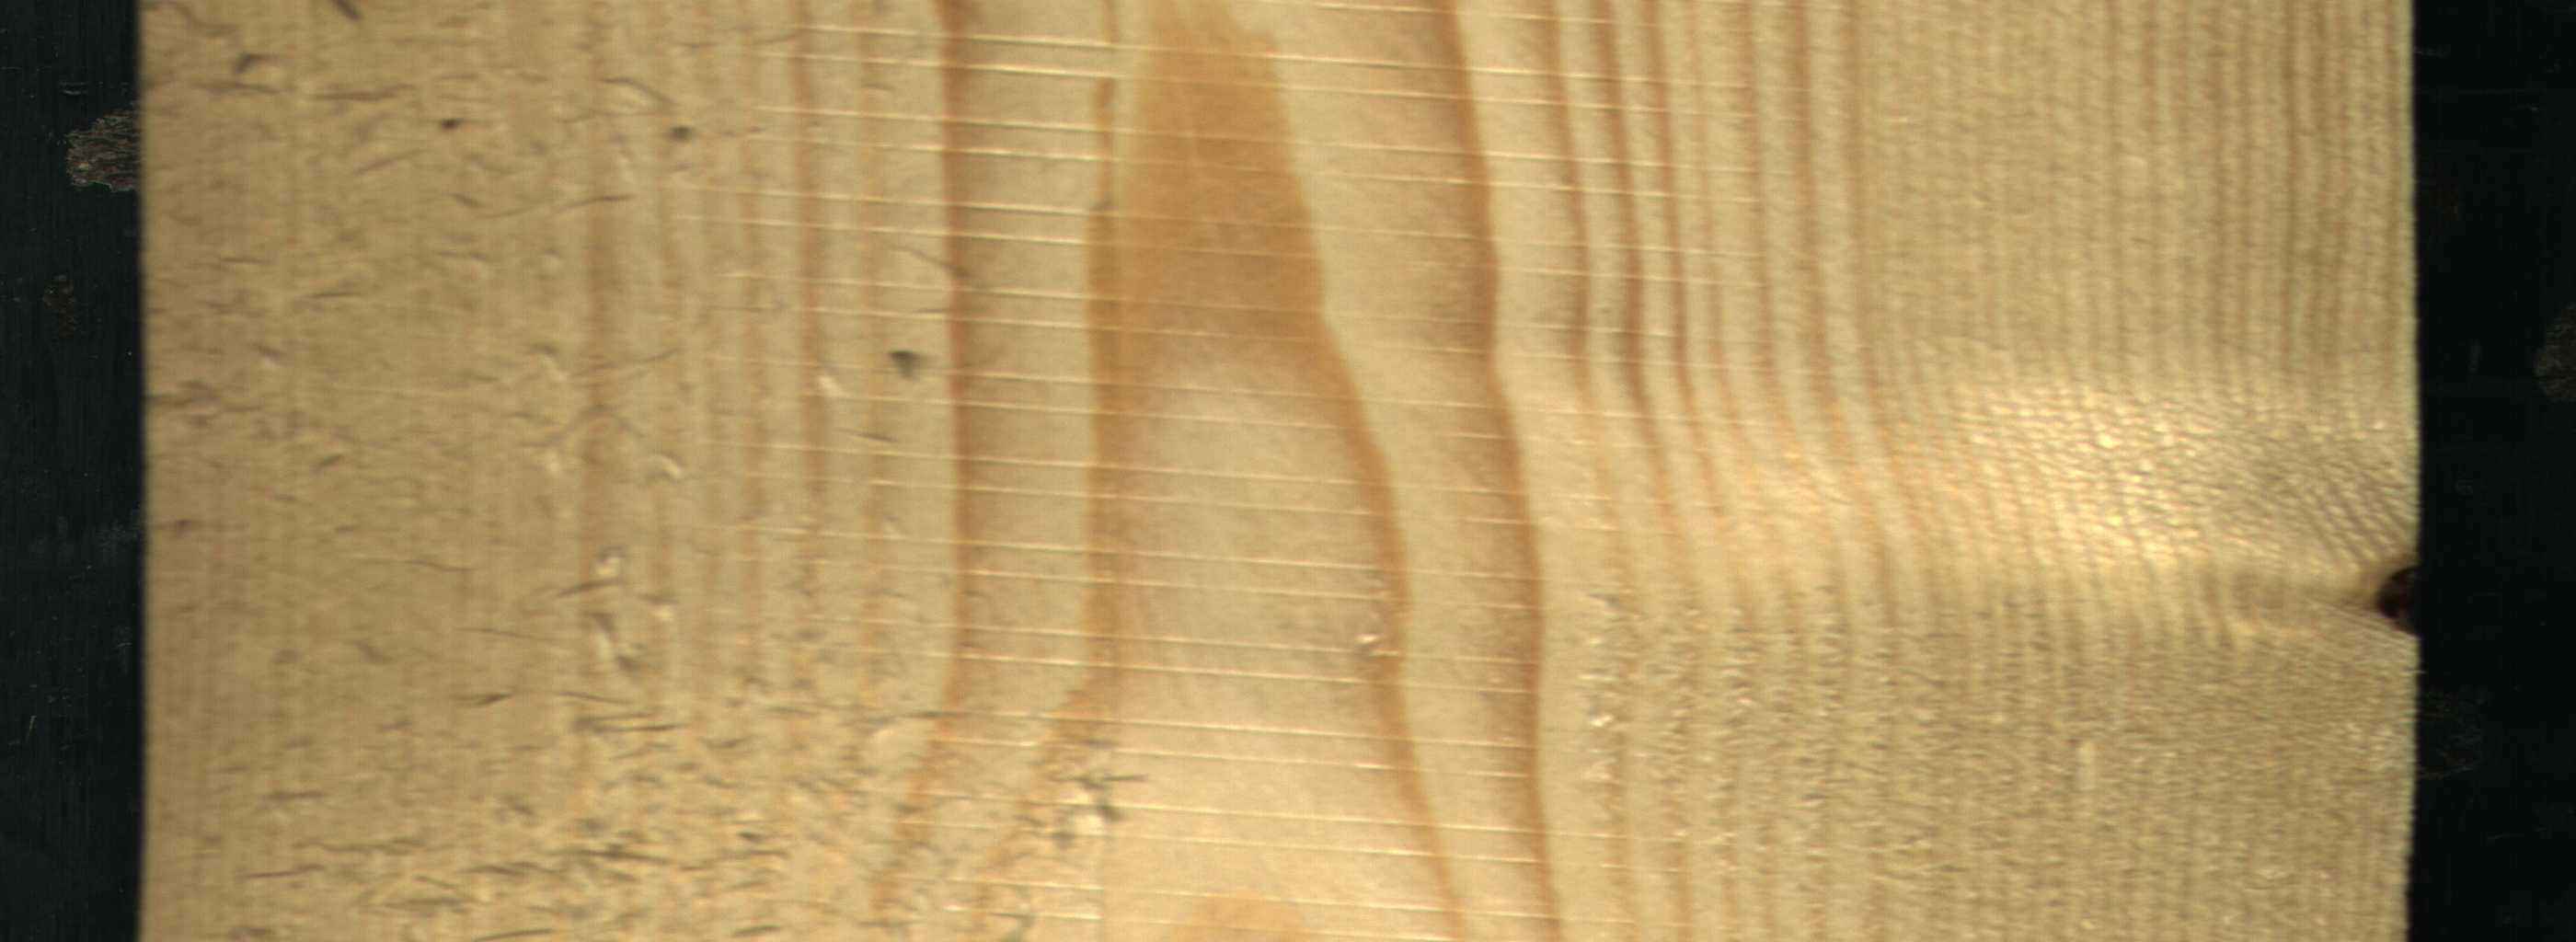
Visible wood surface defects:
Knot_missing